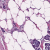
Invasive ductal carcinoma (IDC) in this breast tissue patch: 1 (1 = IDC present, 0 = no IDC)